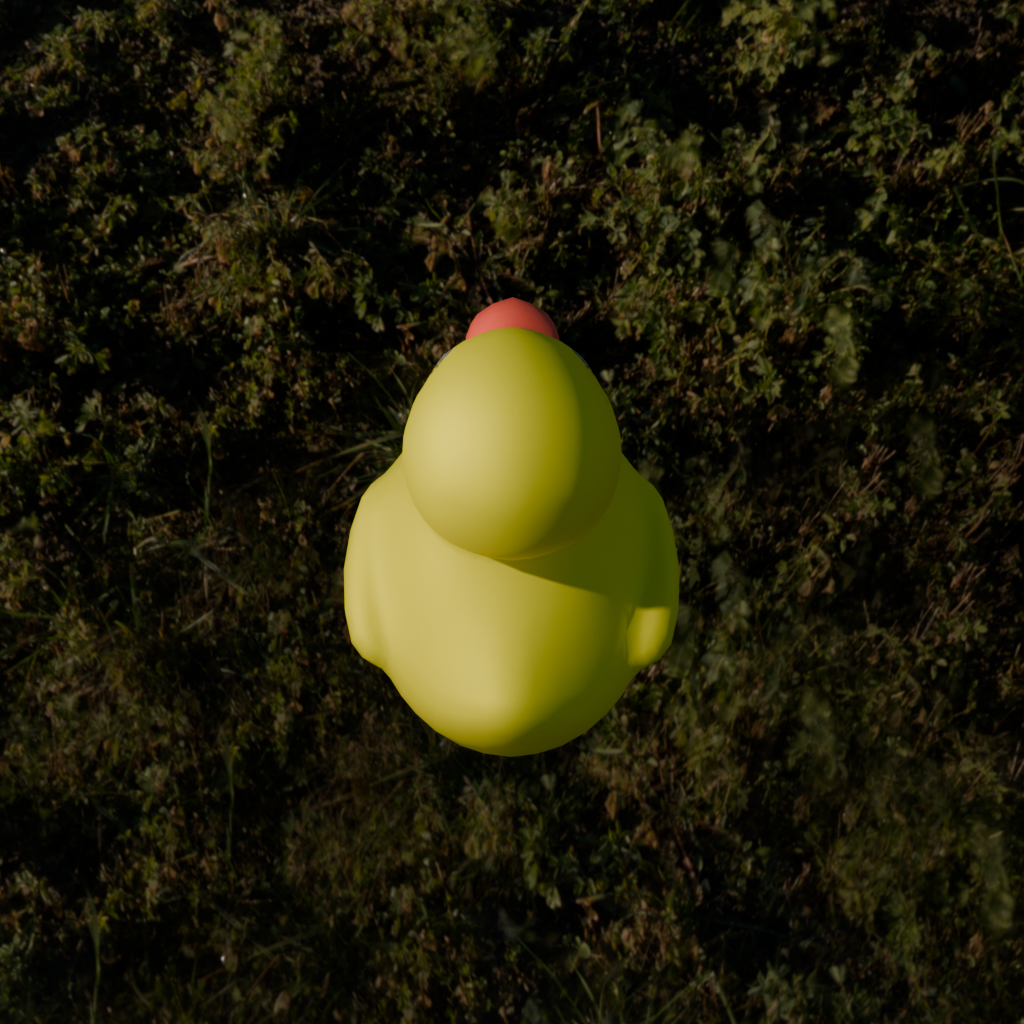
an image of a yellow rubber duck seen from <back_top> in a green field illuminated by the sun with a clear sky.